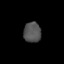
Tissue: lung
Cell type: Endothelial cells
Senescence score: 0.6045
Nuclear area (px): 348
Mean DAPI intensity: 82.724